Aerial crown-view tile of a tropical tree (Barro Colorado Island, Panama), acquired 20240813:
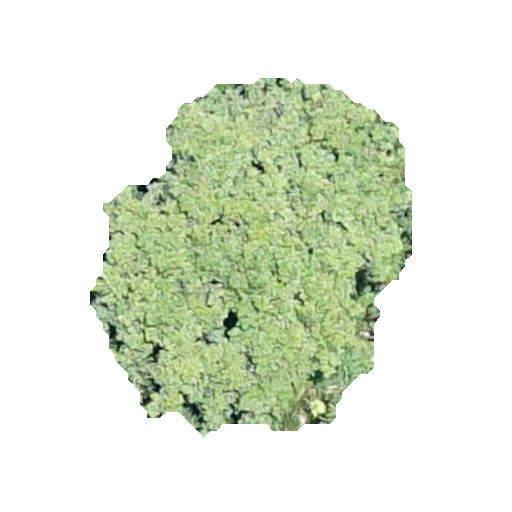
Species: Protium stevensonii
GBIF accepted scientific name: Tetragastris panamensis
Crown area: 127.758 m²